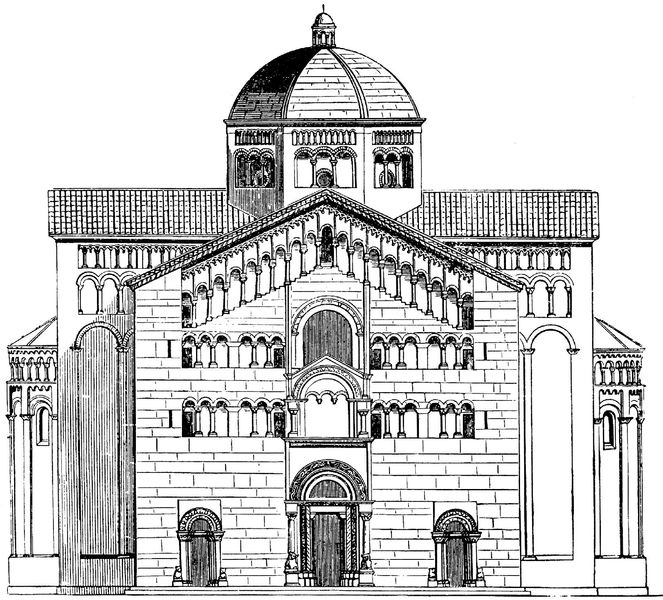
Titel: Dom zu Parma
Standort: Parma, Dom (EU - I - Emilia-Romagna)
Schlagwörter: fenster, skizze, säulen, tür, zeichnung, dach, gebäude, wand, architektur, steine, kirche, turm, ansicht, fassade, türen, giebel, mauer, linien, kuppel, tor, galerie, bögen, fugen, entwurf, arkaden, säulchen, portal, quader, apsis, romanik, chor, plan, modena